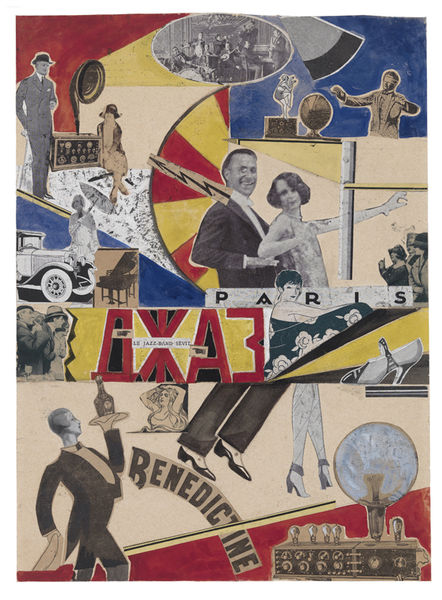
Titel: Jazz, Jazz
Künstler: Solomon Telingater
Standort: Amherst (Massachusetts, USA)
Institution: Mead Art Museum, Amherst College
Schlagwörter: blue, hat, lamp, men, people, red, white, black, dress, old, woman, yellow, print, paris, man, feet, couple, sculpture, clothes, shoe, shoes, legs, bottle, colour, dance, dancing, collage, photograph, russia, umbrella, arrangement, car, photomontage, pop art, waiter, dada, appropriation, ilustration, russo, 60, 70, 80, culture, benedictine, light bulb, cryllic, orchestra